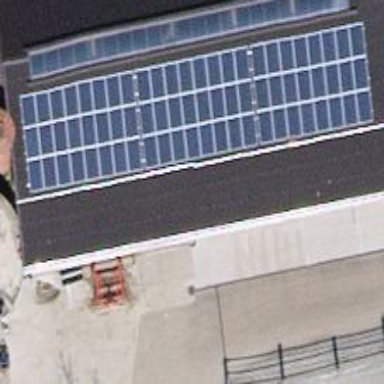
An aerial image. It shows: Solar photovoltaic panel generator.